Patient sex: M
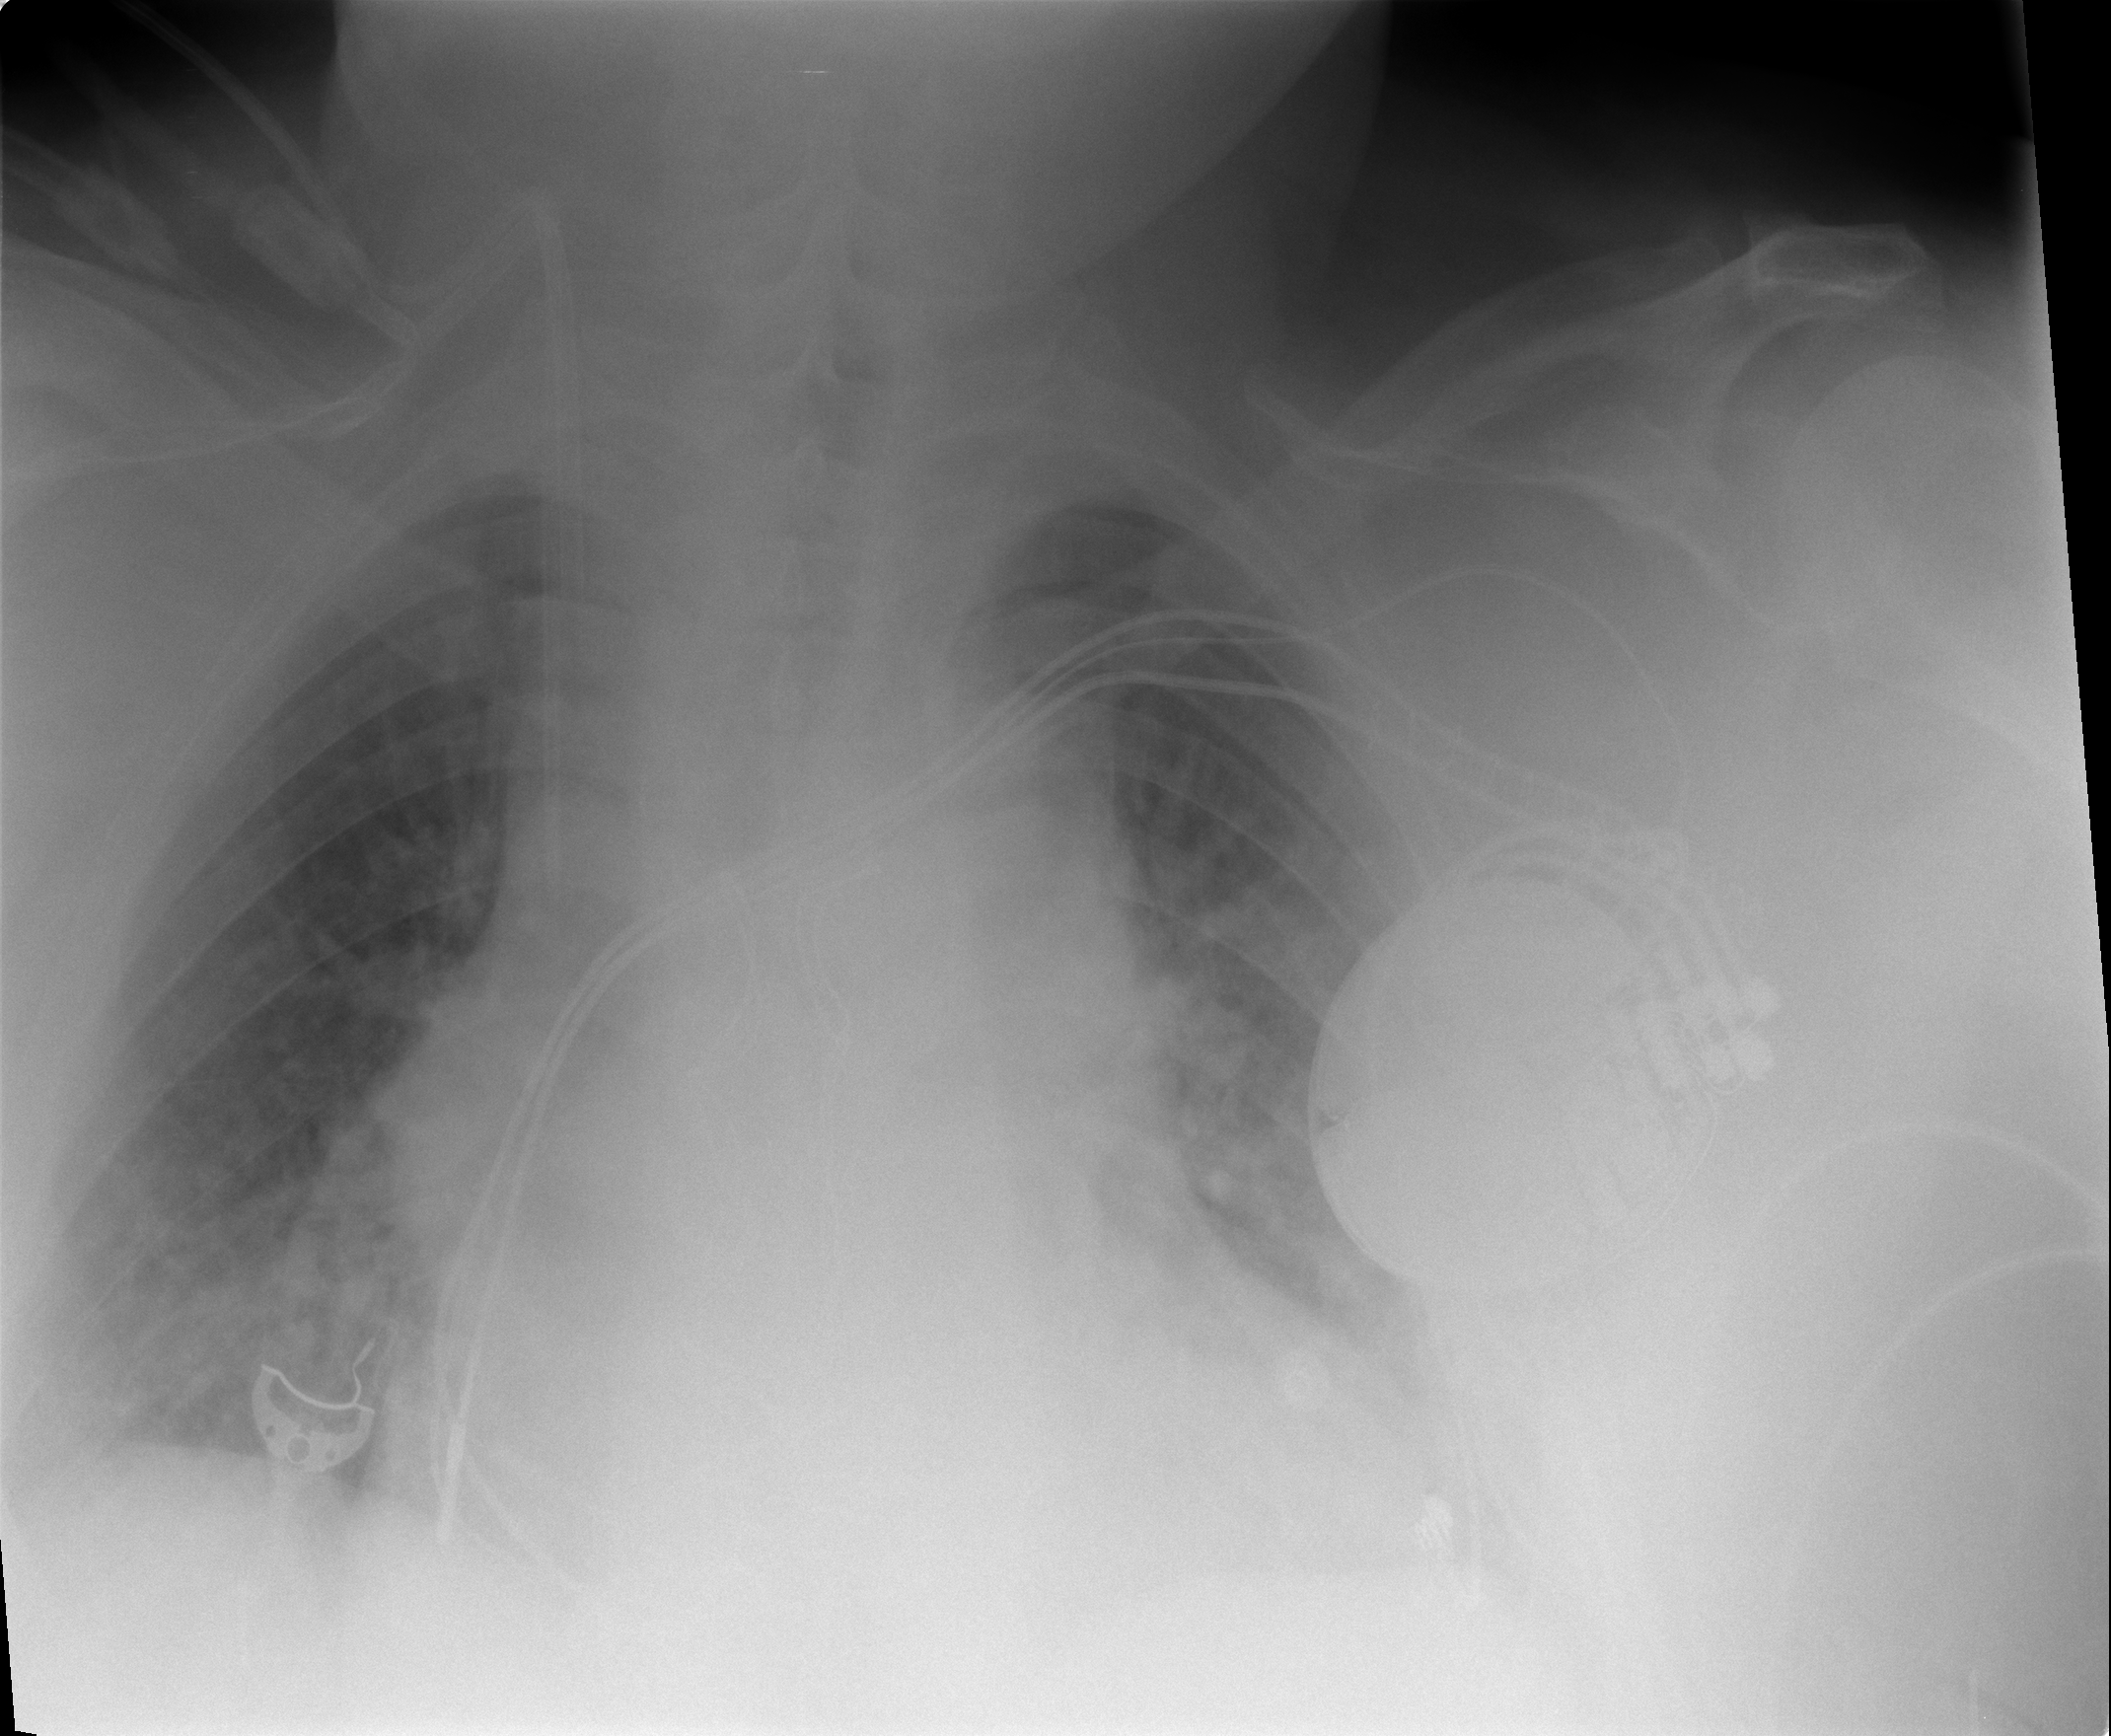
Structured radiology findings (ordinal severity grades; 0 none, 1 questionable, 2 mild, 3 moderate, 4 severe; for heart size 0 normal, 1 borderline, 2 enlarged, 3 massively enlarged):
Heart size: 2
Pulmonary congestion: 2
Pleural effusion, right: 2
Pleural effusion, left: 2
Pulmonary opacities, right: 2
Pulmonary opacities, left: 2
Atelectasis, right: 2
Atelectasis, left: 2